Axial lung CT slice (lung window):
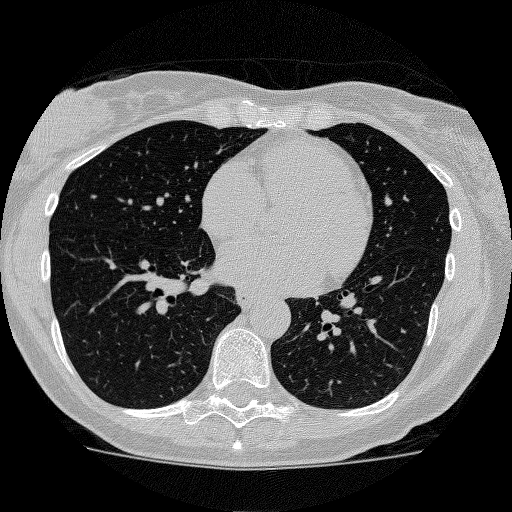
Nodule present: no